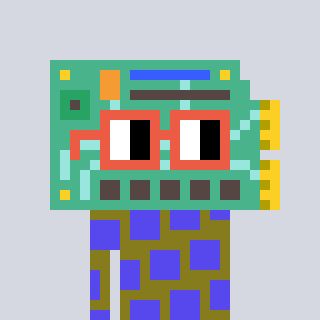
a pixel art character with square orange glasses, a chipboard-shaped head and a gunk-colored body on a cool background